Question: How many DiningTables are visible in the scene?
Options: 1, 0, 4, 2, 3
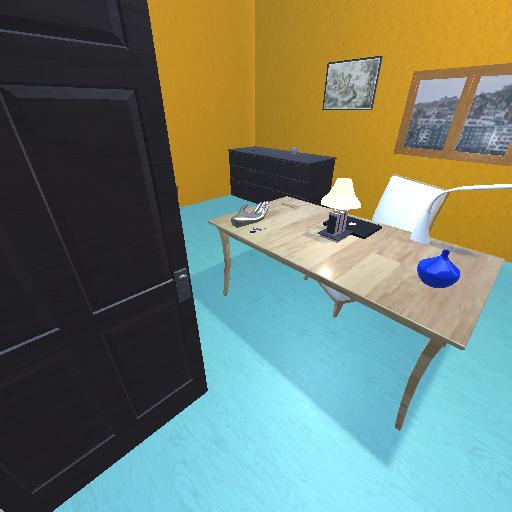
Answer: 1